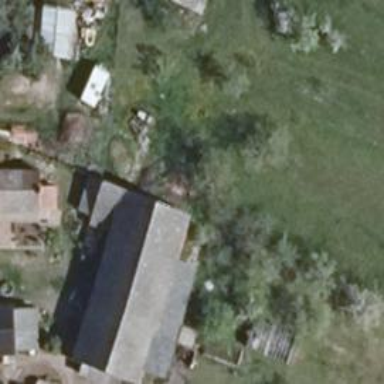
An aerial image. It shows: Farm auxiliary building with flat grey roof.